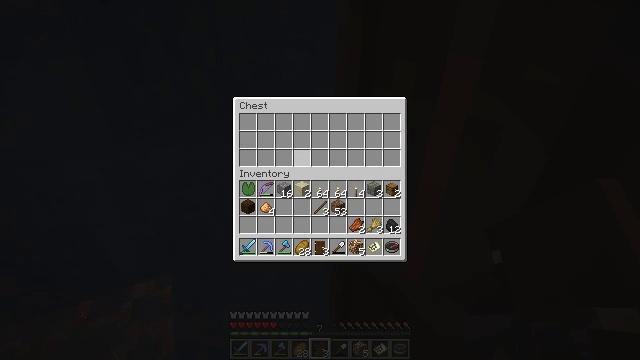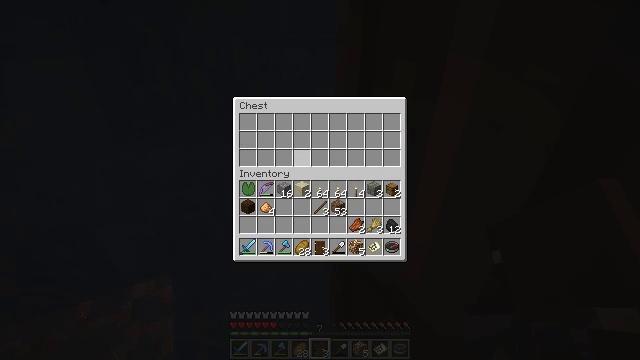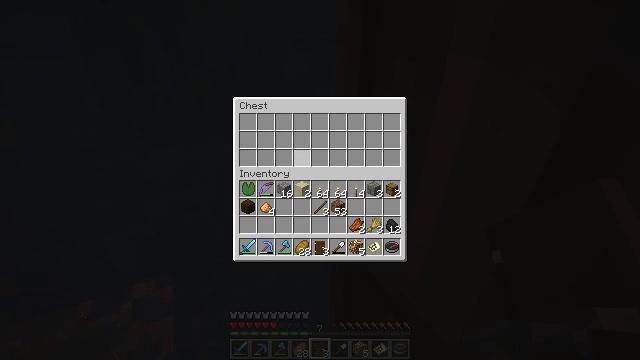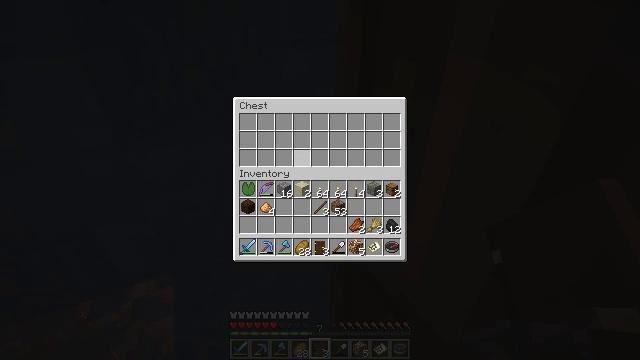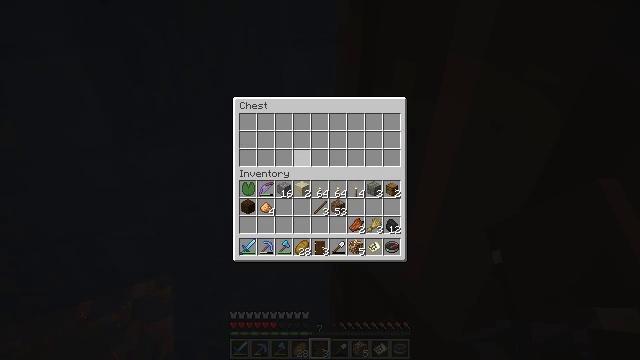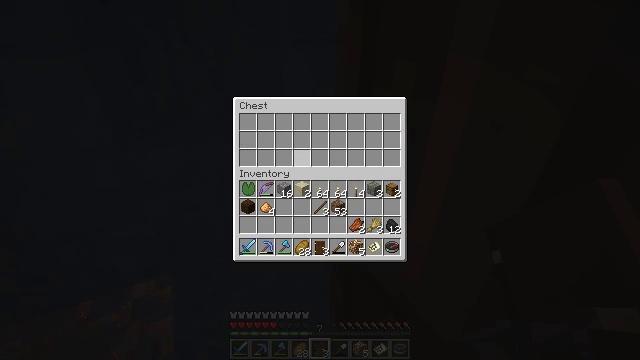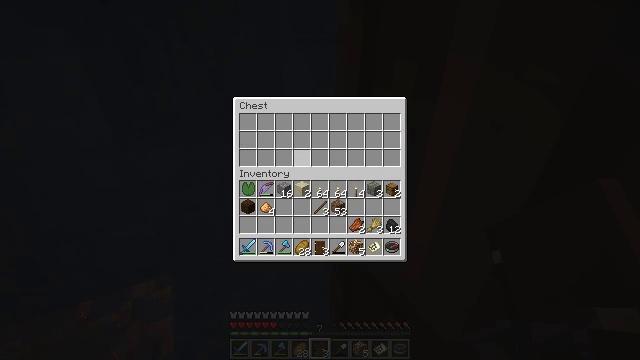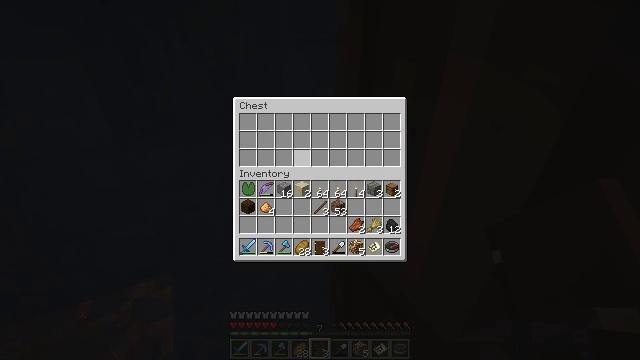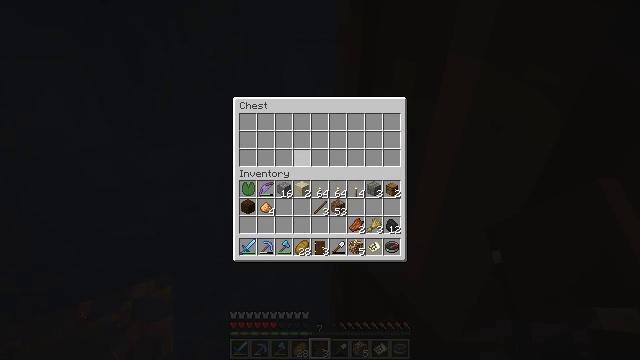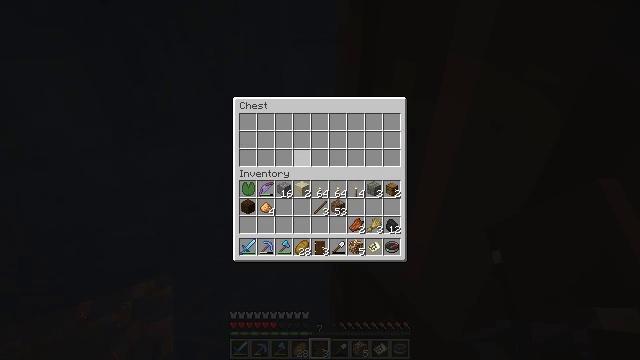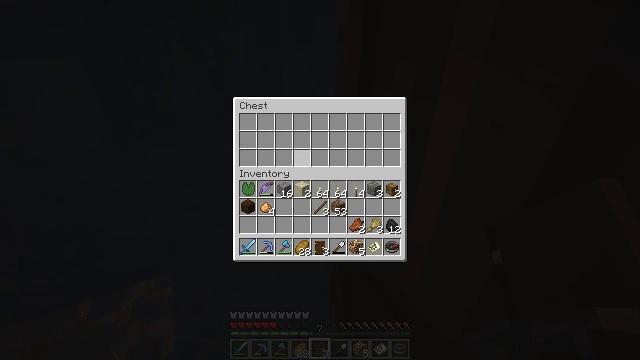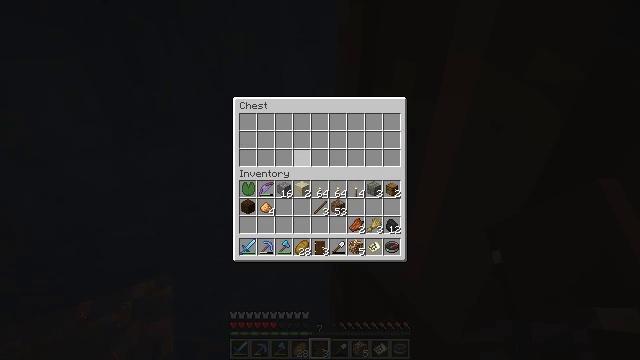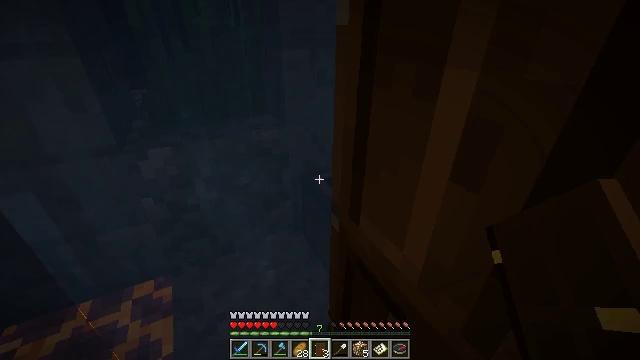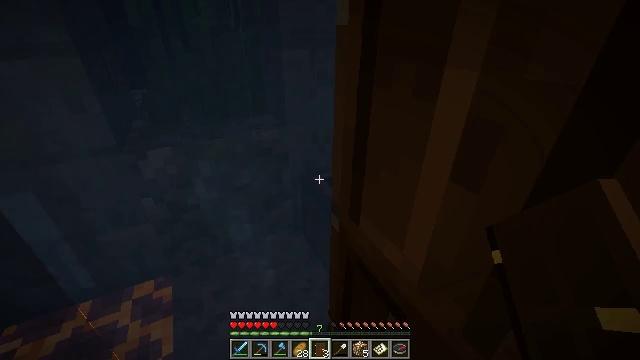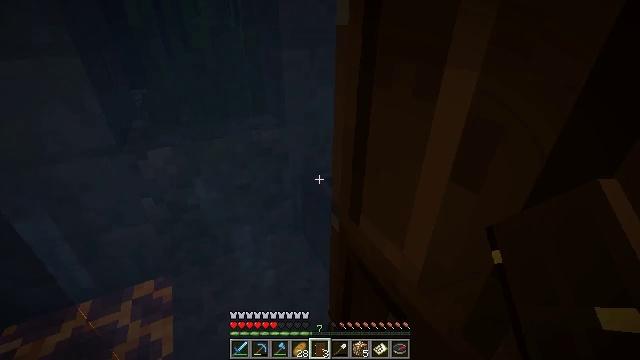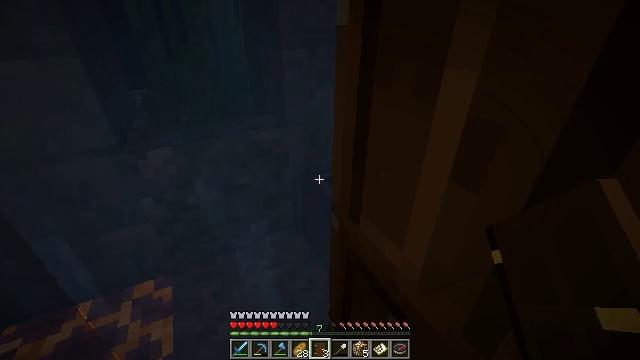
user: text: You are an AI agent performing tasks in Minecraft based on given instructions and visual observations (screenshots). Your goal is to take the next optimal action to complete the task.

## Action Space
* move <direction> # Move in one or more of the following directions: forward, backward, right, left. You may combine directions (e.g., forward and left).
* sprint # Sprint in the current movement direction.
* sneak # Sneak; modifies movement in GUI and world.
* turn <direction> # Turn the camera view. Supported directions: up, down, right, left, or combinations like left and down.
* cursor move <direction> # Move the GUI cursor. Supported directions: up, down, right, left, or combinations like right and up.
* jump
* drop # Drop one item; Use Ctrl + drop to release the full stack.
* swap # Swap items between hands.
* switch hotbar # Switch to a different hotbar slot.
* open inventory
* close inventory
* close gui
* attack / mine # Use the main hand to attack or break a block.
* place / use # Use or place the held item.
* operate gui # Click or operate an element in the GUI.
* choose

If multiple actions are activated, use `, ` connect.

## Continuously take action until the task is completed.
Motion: motion action
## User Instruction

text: Collect the sea lantern for its light.
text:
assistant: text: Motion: no_op
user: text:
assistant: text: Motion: no_op
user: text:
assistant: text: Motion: no_op
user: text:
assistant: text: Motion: no_op
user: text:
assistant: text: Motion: no_op
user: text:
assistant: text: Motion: no_op
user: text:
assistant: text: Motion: no_op
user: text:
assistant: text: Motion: no_op
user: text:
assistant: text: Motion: no_op
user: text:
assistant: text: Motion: no_op
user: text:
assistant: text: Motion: no_op
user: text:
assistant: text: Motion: no_op
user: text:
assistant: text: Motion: close gui
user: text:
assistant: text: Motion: open inventory
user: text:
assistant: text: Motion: open inventory
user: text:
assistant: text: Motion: no_op
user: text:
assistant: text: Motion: turn left
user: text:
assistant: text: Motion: turn left and down
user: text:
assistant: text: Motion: turn left
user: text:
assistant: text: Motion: turn left and down
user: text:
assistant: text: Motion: turn left
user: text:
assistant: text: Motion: turn left and up
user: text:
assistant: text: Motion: turn left
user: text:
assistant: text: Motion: no_op
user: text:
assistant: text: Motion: turn left and up
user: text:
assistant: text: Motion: turn left and up
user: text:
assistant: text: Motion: turn left and up
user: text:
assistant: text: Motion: turn left and up
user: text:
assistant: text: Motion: turn left and up
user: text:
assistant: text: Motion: turn left